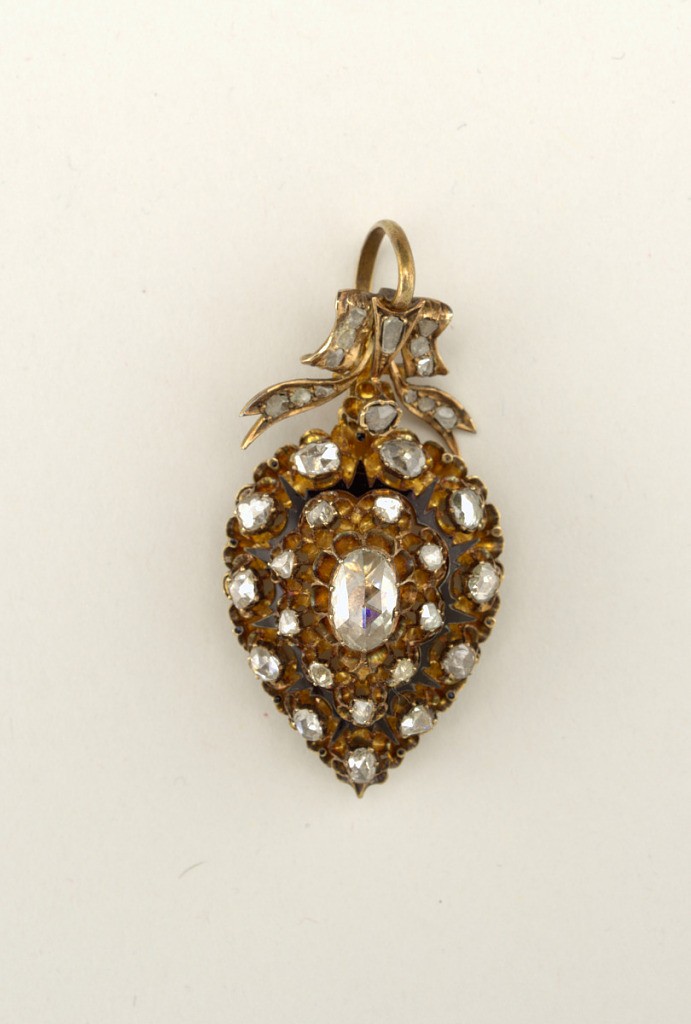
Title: Locket
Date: ca. 1866
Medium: Gold, enamel, diamonds
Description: Pendant (a) pear shaped; gold partially enameled, set with 21 cut diamonds; suspended from loop and hook (b) in the form of ribbon bow, set with glass insert (c) on back of pendant to form locket.